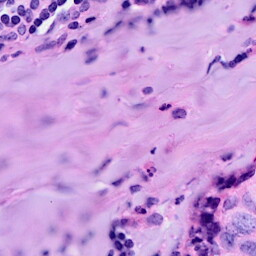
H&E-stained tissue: Breast